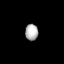
Tissue: lung
Cell type: Endothelial cells
Senescence score: 0.5941
Nuclear area (px): 208
Mean DAPI intensity: 176.995